Field crop: maize
Growth stage: 2
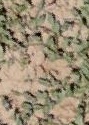
Species: convolvulus